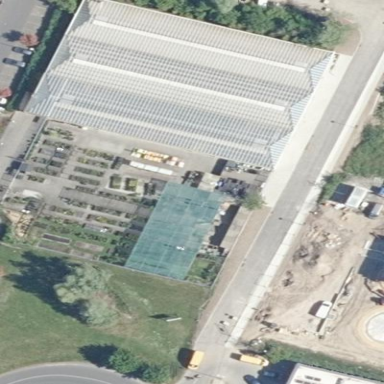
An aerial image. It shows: Garden centre housed in building.